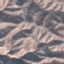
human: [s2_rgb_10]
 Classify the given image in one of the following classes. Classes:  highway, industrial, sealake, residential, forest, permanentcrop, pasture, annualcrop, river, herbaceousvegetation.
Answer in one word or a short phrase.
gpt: HerbaceousVegetation